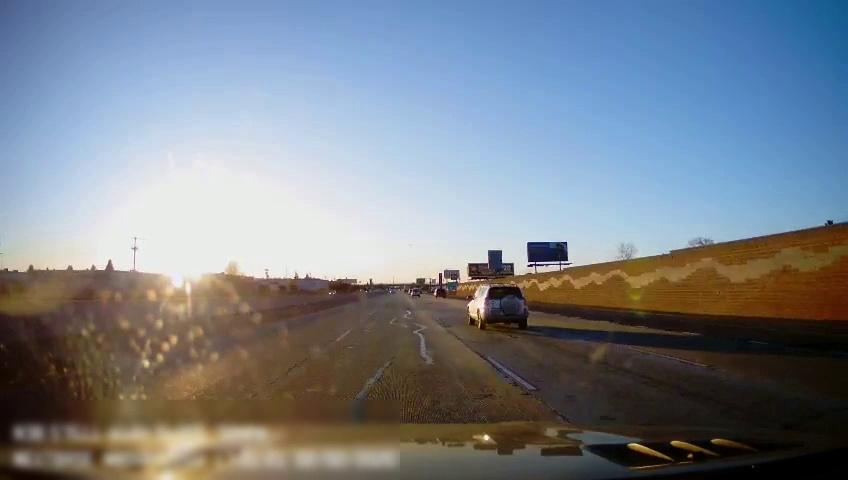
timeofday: Day
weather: Sunny
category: Drivable Space
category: Vehicles | Truck
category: Vehicles | SUV
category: Vehicles | SUV
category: Lanes | Current Lane
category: Lanes | Current Lane
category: Lanes | Alternate Lane
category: Lanes | Alternate Lane
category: Lanes | Alternate Lane
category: Traffic | Signs